Question: I noticed that if I create a standard two-button 'AlertDialog' using the builder and one button contains text that spans more than one line and the other button fits on one line, then the button sizes are mismatched. Only the two-line text button grows, and it looks most unpolished:

Is there an easy workaround to still use the 'AlertDialog' builder and coax the button sizes to match?
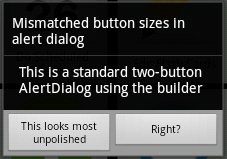
Answer: I presumed this is an Android bug/feature and <URL> it.